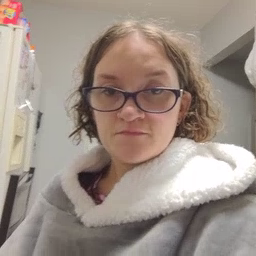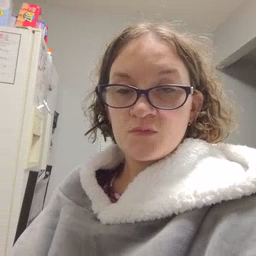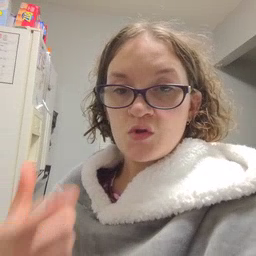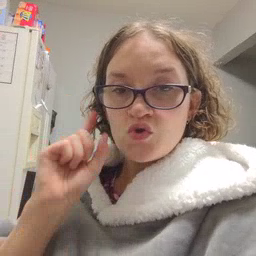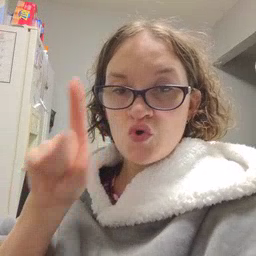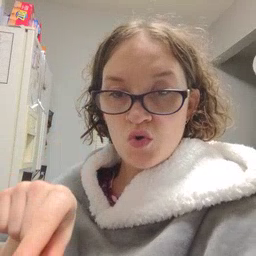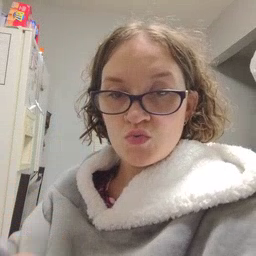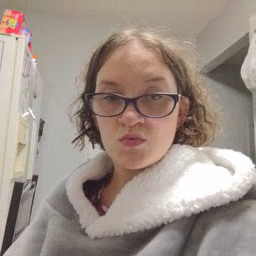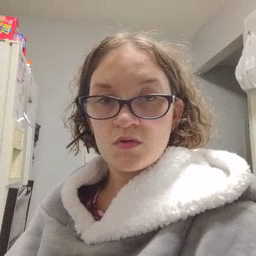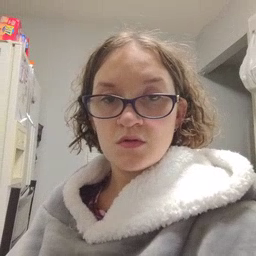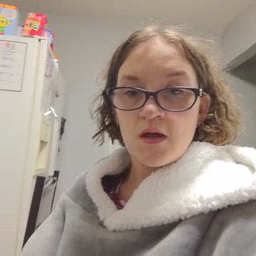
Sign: go